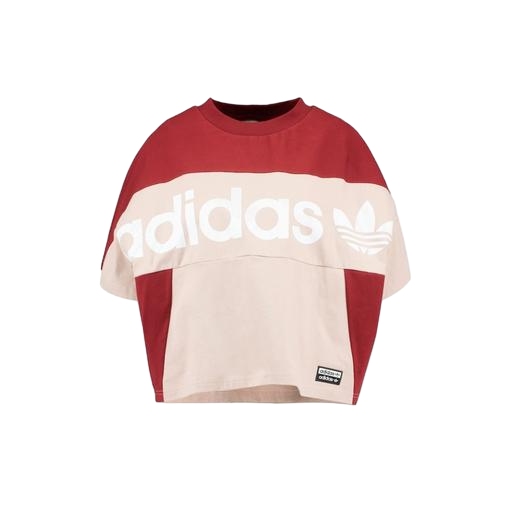
mid t-shirt, colorblock tee, colorblock graphic tee, white background